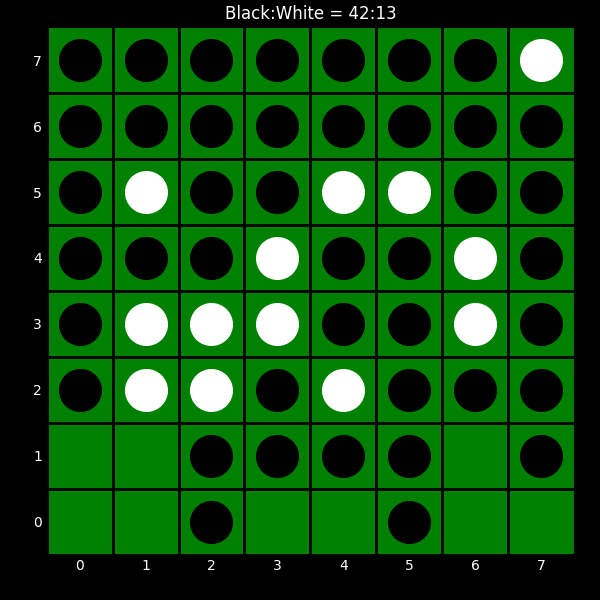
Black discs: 42
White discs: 13